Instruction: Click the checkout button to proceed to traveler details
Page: cart
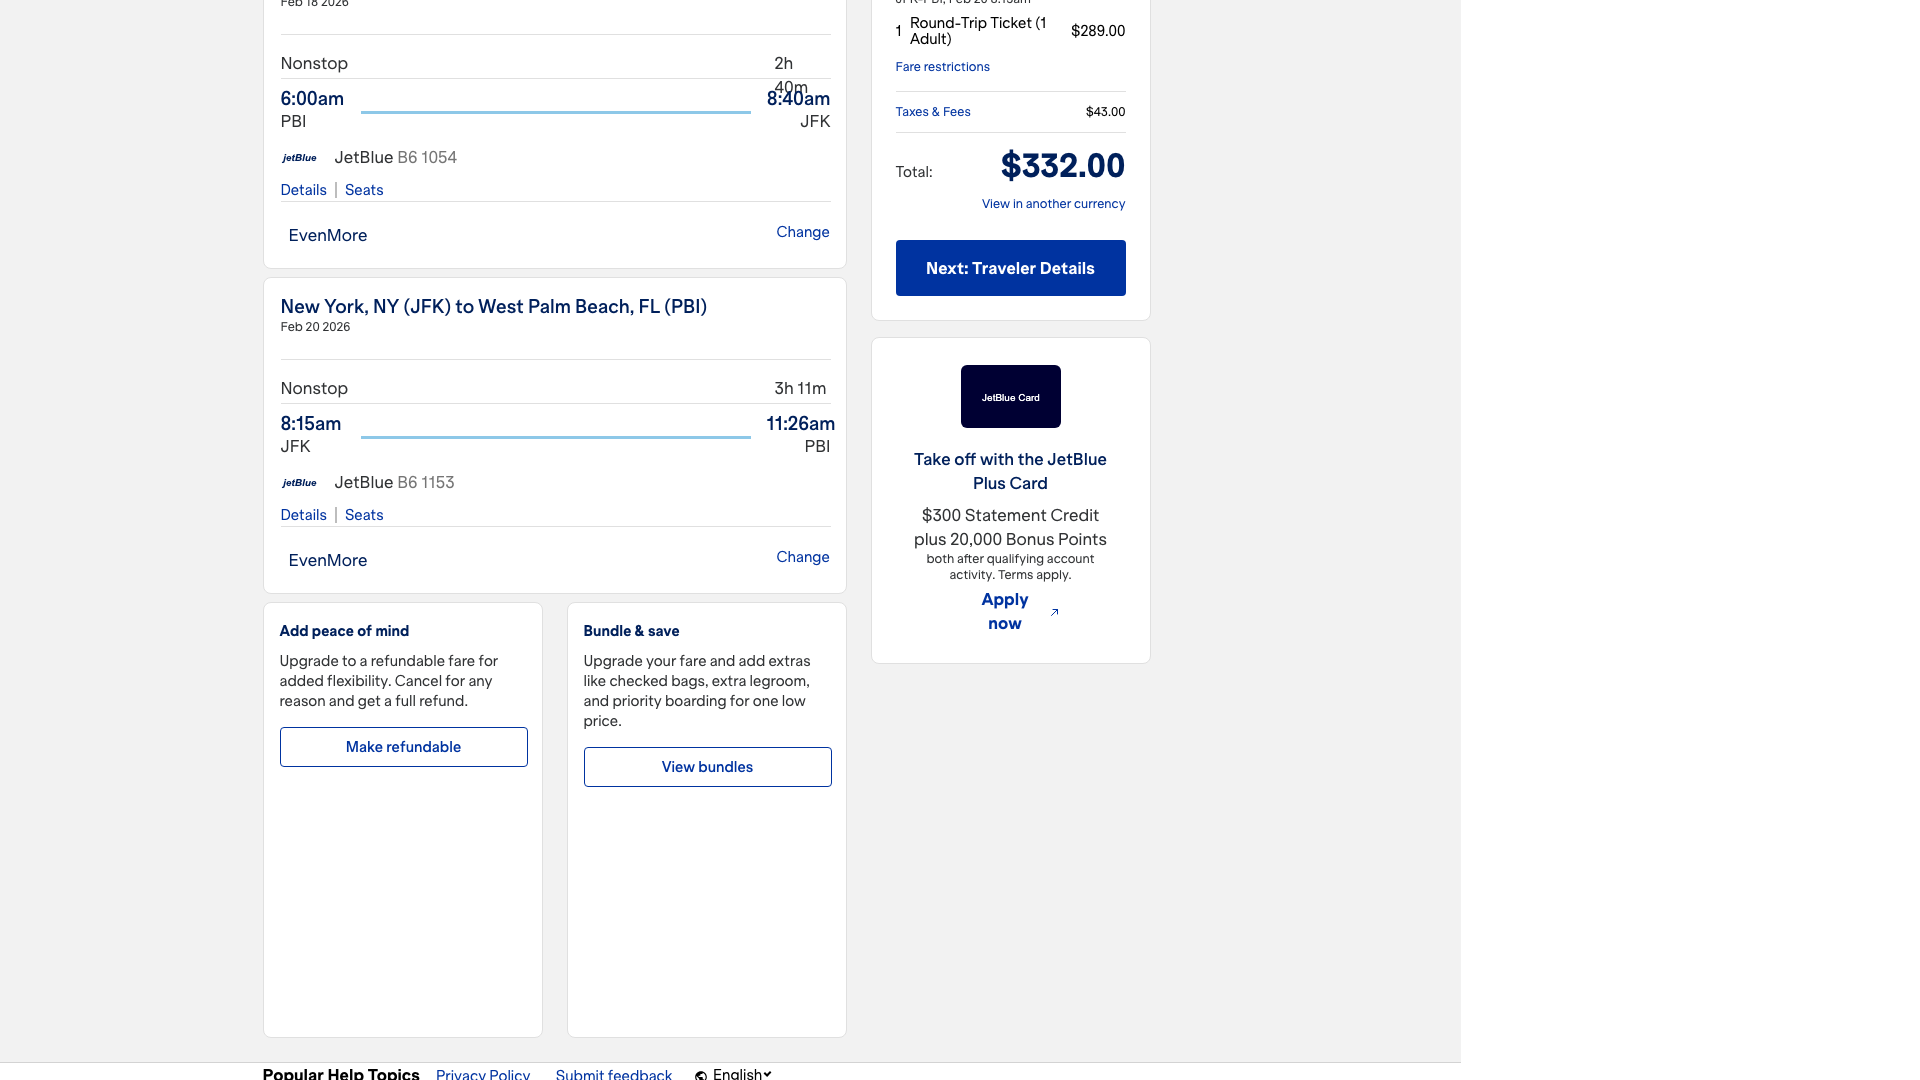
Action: click